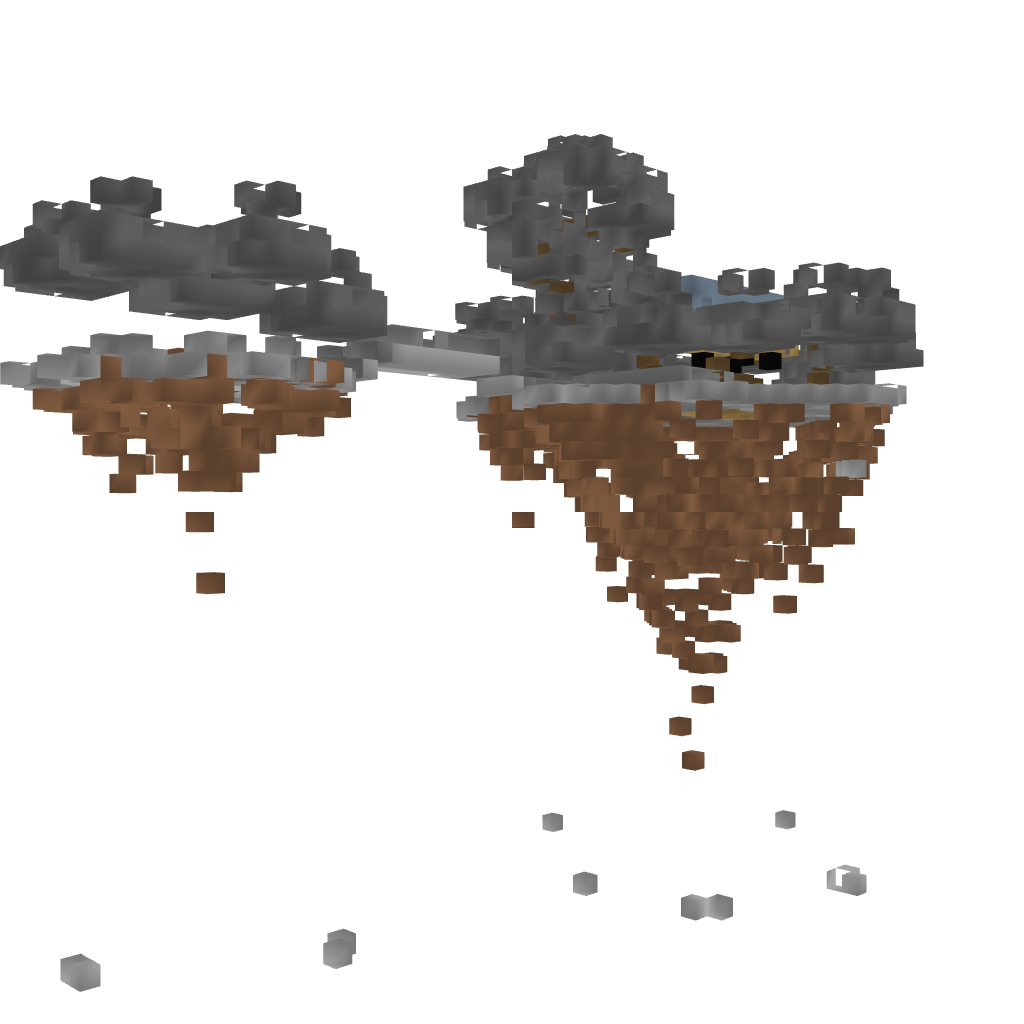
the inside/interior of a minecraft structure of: Sky Islands